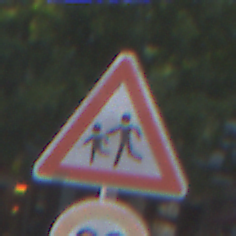
Verkehrszeichen: KinderRechts
Zusatzzeichen unten: Geschwindigkeit30
Umgebung: Outdoor, Urban
Tageszeit: MorningAfternoon
Wetter: Clear
Licht: Natural
Jahreszeit: NotSpecified
Kontrast: HighContrast